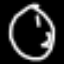
Label: clock